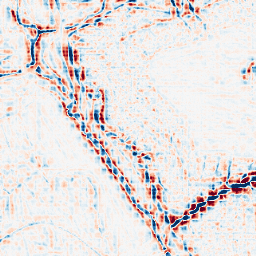
Category: wavelet
Decomposition family: wavelet_biorthogonal
Decomposition parameters: wavelet: bior2.4
level: 3
Upsampling method: sinc_hamming
Upsampling parameters: scale: 4
kernel_size: 4
Upsampling scale: 4